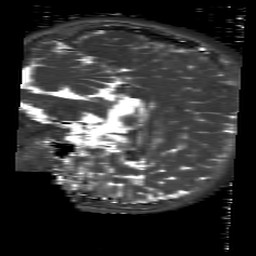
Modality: T2map
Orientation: sagittal
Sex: male
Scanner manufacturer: siemens
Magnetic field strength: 3 T
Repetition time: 4 s